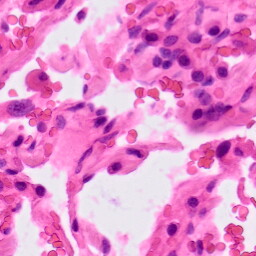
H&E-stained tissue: Lung